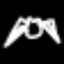
Label: frog